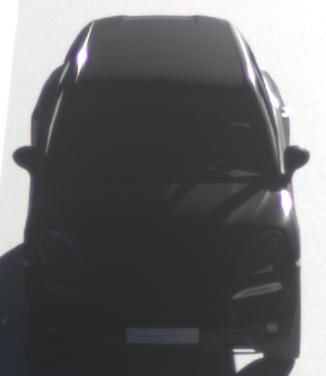
Make: Porsche
Model: Cayenne
Detailed model: Cayenne (958)
Model produced from: 2010/05
Model produced until: 2014/07
Doors: 5
Color: black
Road condition: dry road
Daytime: morning or afternoon
Contrast: high contrast